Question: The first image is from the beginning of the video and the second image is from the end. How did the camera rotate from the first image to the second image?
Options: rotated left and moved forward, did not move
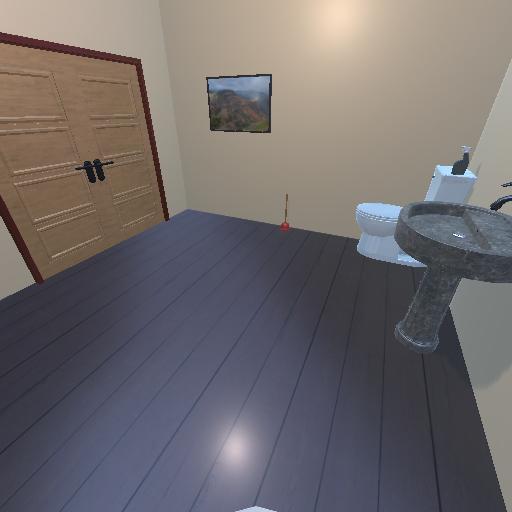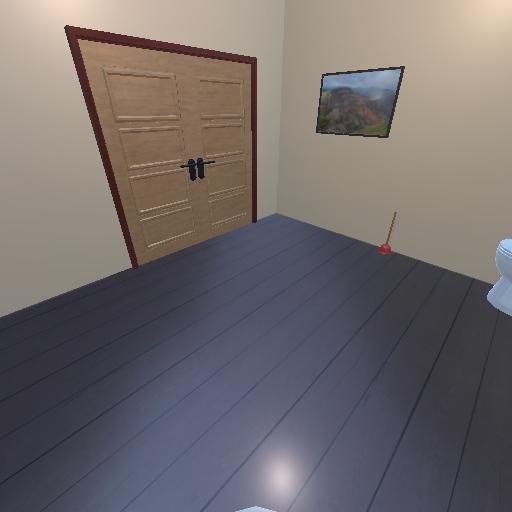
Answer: rotated left and moved forward